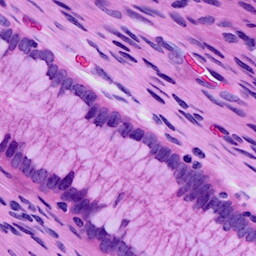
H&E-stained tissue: Cervix